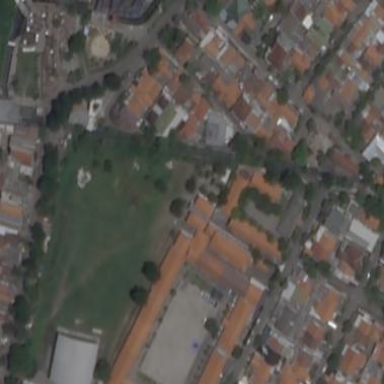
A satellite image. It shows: School building with tile roof.